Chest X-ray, PA view. Patient: 78 years old, sex M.
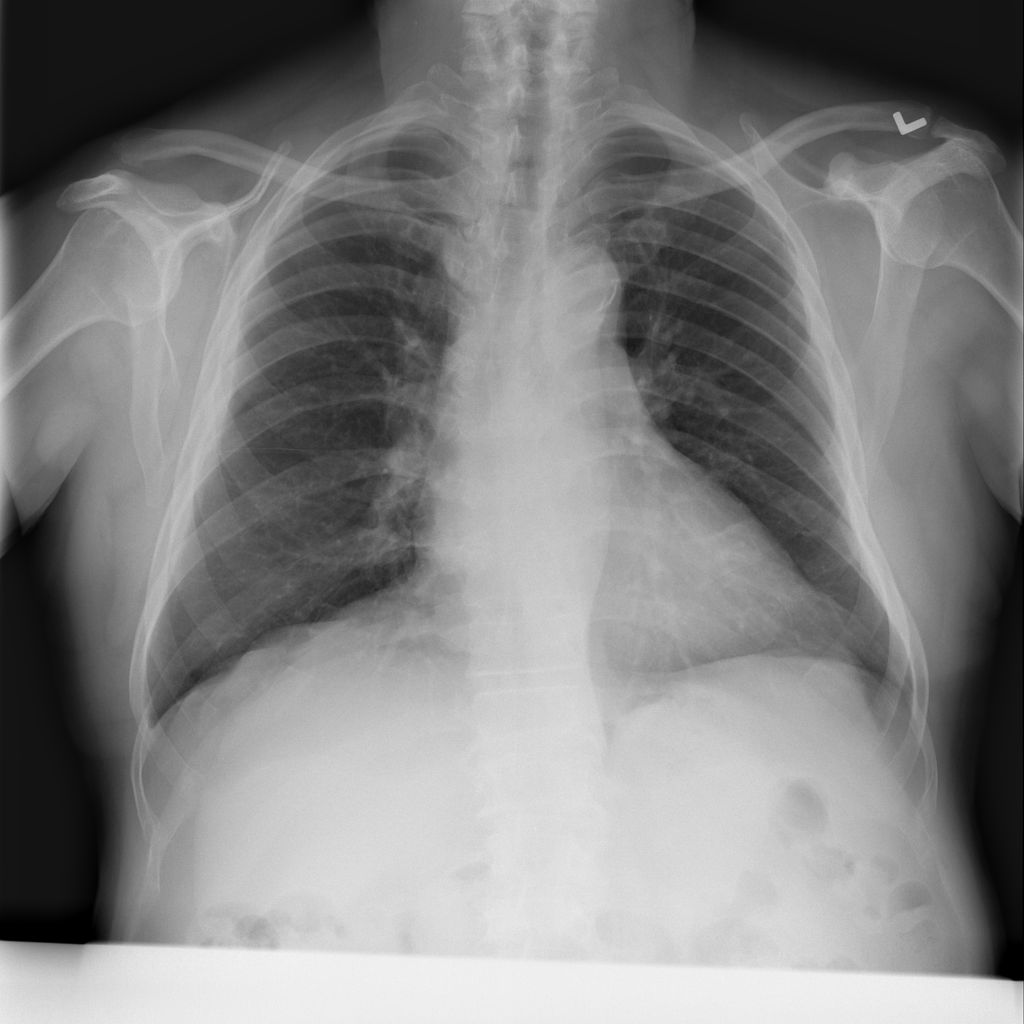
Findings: No Finding